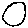
Label: circle